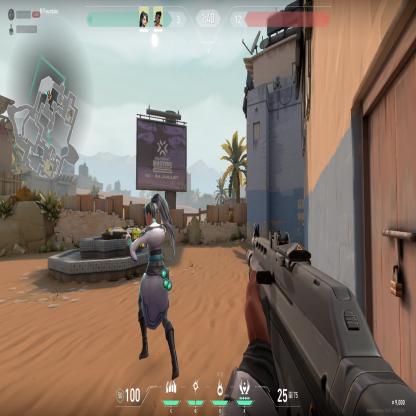
Label: teammate